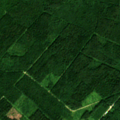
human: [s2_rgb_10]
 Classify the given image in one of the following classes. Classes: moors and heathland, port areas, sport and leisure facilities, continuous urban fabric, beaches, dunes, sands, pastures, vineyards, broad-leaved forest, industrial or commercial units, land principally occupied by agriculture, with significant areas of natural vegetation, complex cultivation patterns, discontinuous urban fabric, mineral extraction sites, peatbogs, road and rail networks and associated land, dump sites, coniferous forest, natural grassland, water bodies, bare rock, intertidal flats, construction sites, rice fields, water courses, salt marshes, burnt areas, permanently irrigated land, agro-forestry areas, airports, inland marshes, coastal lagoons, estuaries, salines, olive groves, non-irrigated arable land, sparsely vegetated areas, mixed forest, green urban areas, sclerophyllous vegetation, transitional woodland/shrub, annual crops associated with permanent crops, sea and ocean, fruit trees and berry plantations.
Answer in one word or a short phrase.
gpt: mixed forest, transitional woodland/shrub